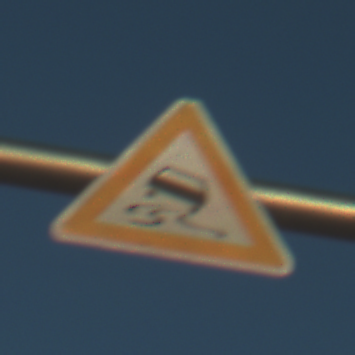
Verkehrszeichen: SchleuderOderRutschgefahr
Umgebung: Outdoor, Beach
Tageszeit: SunriseSunset
Wetter: Clear
Licht: Natural
Jahreszeit: NotSpecified
Kontrast: HighContrast